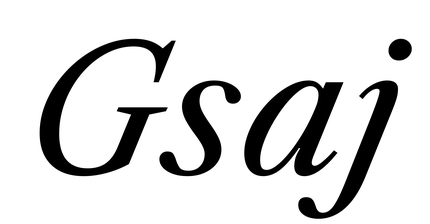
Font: LibreCaslonText-Italic_Italic